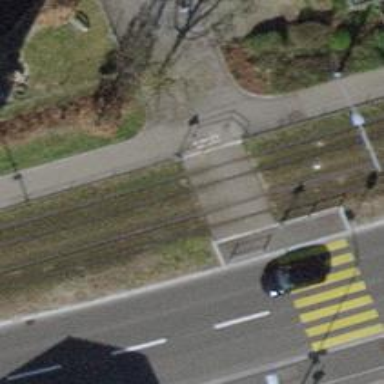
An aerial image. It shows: Railway crossing.